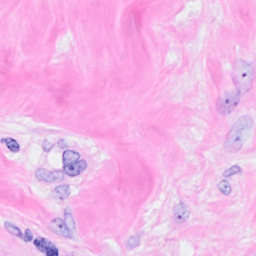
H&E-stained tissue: Breast